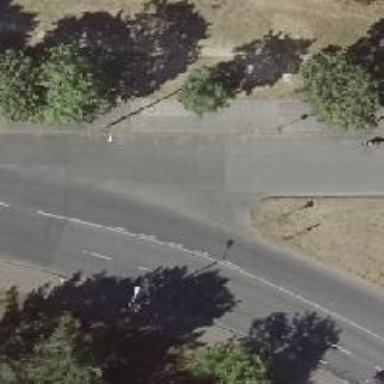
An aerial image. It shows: Tertiary road with asphalt surface and lane markings.